Question: I have a following class which uses subscripts as its essentially a wrapper around Swift dictionary.
'''
class STCTruthDict: NSObject, SequenceType {
typealias IpRelationshipTuple = (String, String?)
private var truthDict: [String : IpRelationshipTuple] = [ : ]
subscript(key: String) -> IpRelationshipTuple? {
get {
return self.truthDict[key]
}
set {
truthDict[key] = newValue
}
}
// MARK: - Initializers
override init() {
super.init()
}
func generate() -> DictionaryGenerator <String, IpRelationshipTuple> {
return self.truthDict.generate()
}
}
'''
I am trying to use this class and its subscripts from another class with following code:
'''
private var truthDict: STCTruthDict?
.....
.....
.....
// Get ip and userId
let ipToBeAdded = responseData["ip"] as! String
let userIdForIP = responseData["user_id"] as! String
// update truth table
let relationshipTuple = (ipToBeAdded, nil) as STCTruthDict.IpRelationshipTuple?
self.truthDict[userIdForIP] = relationshipTuple
'''
But I get an error saying:
'''
"Cannot assign to immutable value of type 'IpRelationshipTuple?' "
'''
Can anyone tell what am I doing wrong here?
This is the playground snapshot:

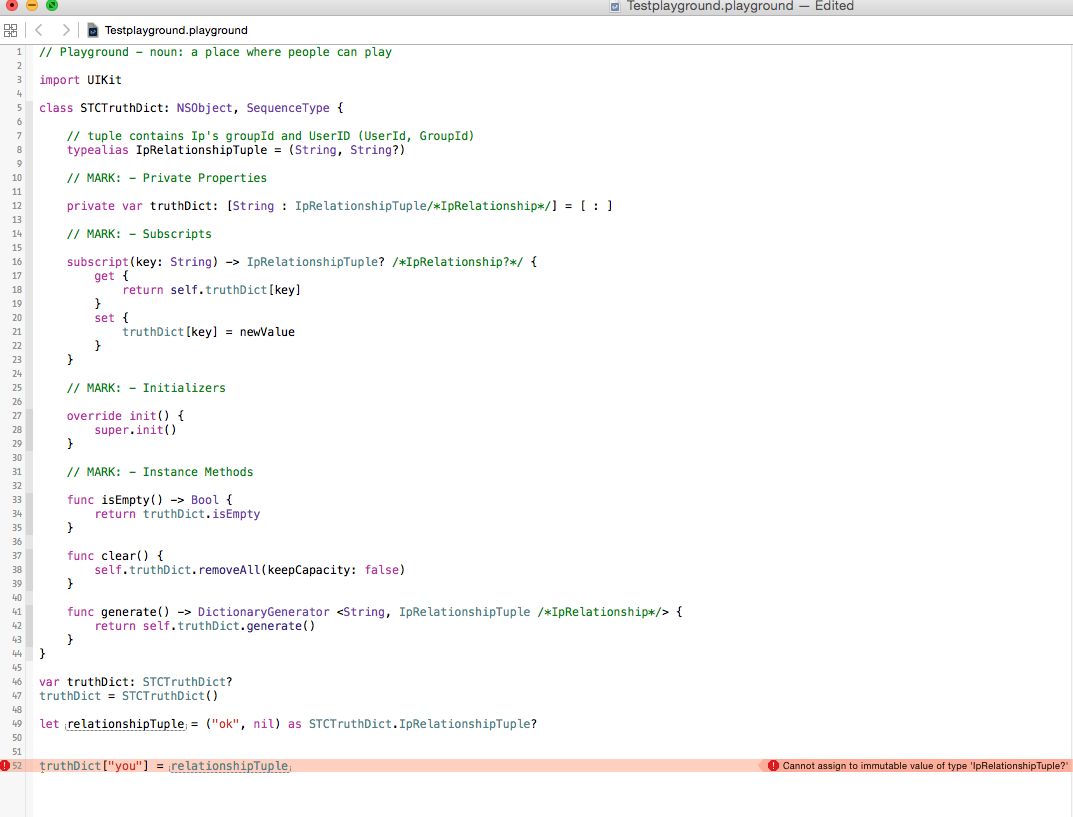
Answer: Because your 'truthDict' is defined optional, you'll need to unwrap it. I don't get the same error as you, but you should try 'truthDict!["you"]' or remove the optional from the definition altogether.
'''
var truthDict = STCTruthDict()
'''
or
'''
truthDict!["you"] = relationshipTuple
// ^
'''